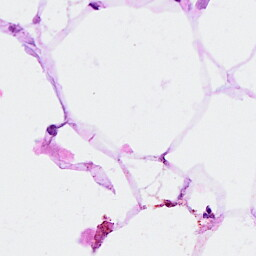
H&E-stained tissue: Breast